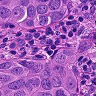
Metastatic tissue present: yes